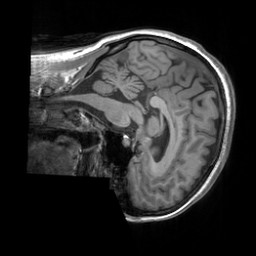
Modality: T1w
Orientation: sagittal
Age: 28
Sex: female
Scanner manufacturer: siemens
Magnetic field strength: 3 T
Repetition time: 1.9 s
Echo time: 0.00252 s